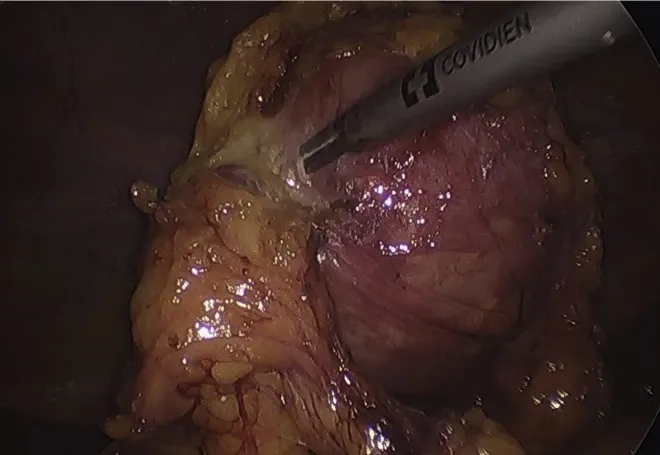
10 cm x 15 cm cystic mass as Gossypiboma.
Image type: medical_photograph (other_medical_photograph)